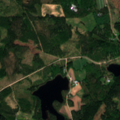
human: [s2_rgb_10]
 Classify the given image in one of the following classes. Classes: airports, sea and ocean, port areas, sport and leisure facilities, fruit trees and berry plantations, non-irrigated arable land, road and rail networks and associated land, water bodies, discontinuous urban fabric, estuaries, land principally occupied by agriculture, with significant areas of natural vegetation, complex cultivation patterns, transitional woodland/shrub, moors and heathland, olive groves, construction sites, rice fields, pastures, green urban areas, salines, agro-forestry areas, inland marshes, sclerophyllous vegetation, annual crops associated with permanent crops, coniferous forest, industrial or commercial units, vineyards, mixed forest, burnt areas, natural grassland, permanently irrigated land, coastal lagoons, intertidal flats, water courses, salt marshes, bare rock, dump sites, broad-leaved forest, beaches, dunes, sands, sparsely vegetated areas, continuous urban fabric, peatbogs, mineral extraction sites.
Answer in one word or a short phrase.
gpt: coniferous forest, mixed forest, transitional woodland/shrub, water bodies